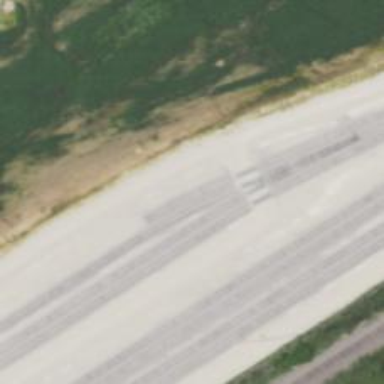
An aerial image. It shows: Railway yard in service.